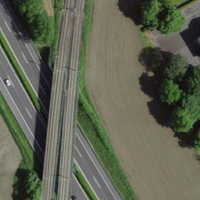
EUNIS habitat code: 57
Species observed at this site:
Milvus milvus